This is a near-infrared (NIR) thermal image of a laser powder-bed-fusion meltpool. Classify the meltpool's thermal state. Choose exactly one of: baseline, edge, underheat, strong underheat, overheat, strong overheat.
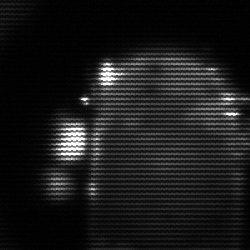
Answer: baseline